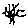
Label: tree